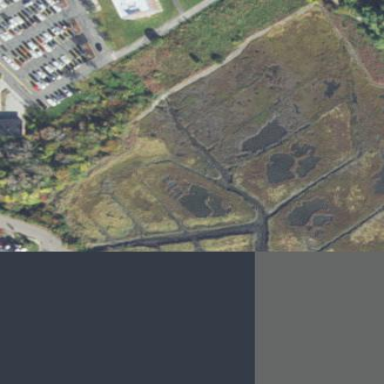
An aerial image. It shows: Saltmarsh wetland.